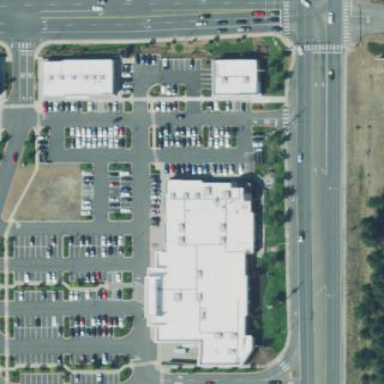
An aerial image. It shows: Retail building.